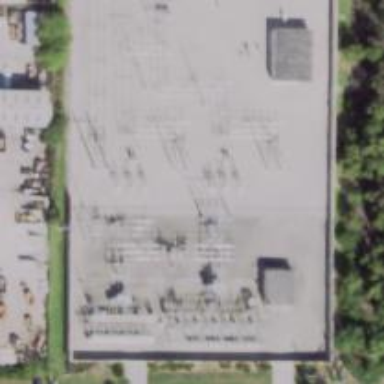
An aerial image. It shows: Switch used for power control.